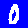
Digit: 0